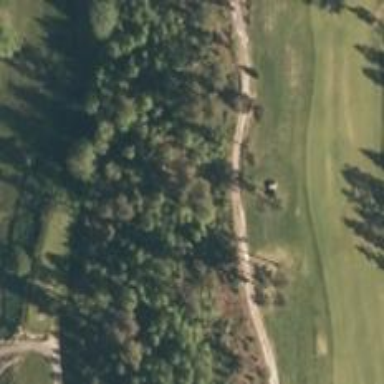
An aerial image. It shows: Pathway for golfing.